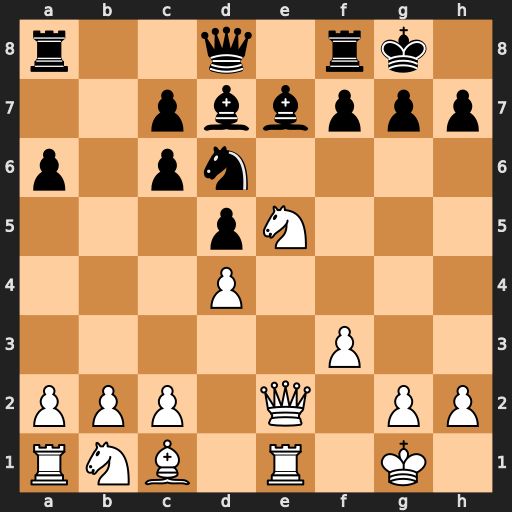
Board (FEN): r2q1rk1/2pbbppp/p1pn4/3pN3/3P4/5P2/PPP1Q1PP/RNB1R1K1
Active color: w
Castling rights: -
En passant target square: -
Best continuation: Nxd7 Qxd7 Qxe7